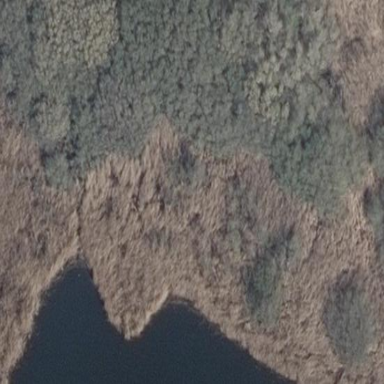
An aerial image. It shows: Swampy wetland area.